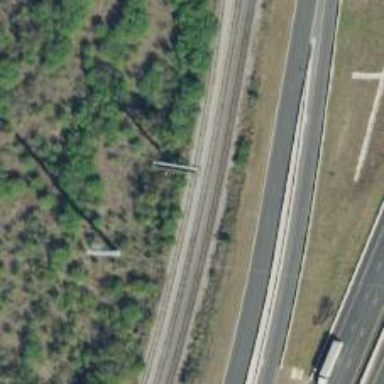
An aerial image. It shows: Disused railway yard.